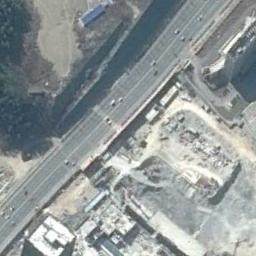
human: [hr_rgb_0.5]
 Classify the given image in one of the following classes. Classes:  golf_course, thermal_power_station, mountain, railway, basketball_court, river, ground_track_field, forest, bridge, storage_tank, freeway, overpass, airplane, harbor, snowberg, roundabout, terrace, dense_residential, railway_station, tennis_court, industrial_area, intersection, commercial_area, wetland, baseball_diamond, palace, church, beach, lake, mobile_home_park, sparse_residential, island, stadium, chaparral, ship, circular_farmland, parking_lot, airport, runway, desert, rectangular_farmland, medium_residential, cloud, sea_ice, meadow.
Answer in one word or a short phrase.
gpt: freeway